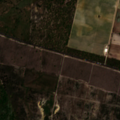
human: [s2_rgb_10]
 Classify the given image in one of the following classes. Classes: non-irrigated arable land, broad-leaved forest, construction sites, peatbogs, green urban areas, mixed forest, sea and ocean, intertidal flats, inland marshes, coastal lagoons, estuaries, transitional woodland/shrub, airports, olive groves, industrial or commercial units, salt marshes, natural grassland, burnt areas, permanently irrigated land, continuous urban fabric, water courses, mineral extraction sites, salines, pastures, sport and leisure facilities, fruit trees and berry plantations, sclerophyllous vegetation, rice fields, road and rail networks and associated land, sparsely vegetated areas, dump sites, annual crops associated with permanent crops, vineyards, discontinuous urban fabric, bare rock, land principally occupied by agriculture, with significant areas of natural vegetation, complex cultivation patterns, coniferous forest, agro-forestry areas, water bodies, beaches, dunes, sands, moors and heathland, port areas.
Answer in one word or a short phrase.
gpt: continuous urban fabric